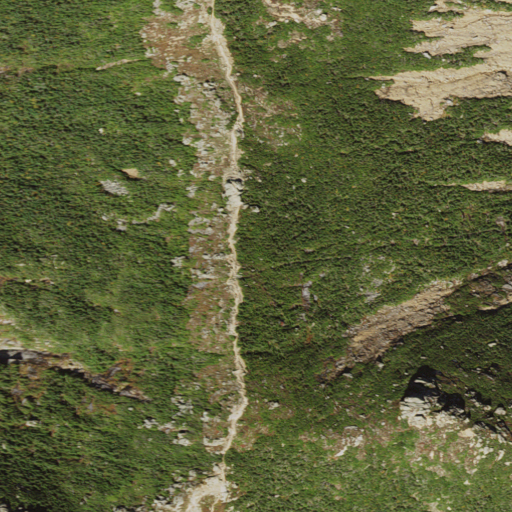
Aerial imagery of ridge(s) in New Hampshire named Franconia Ridge containing evergreen forest, mixed forest, barren land, grassland, and open water